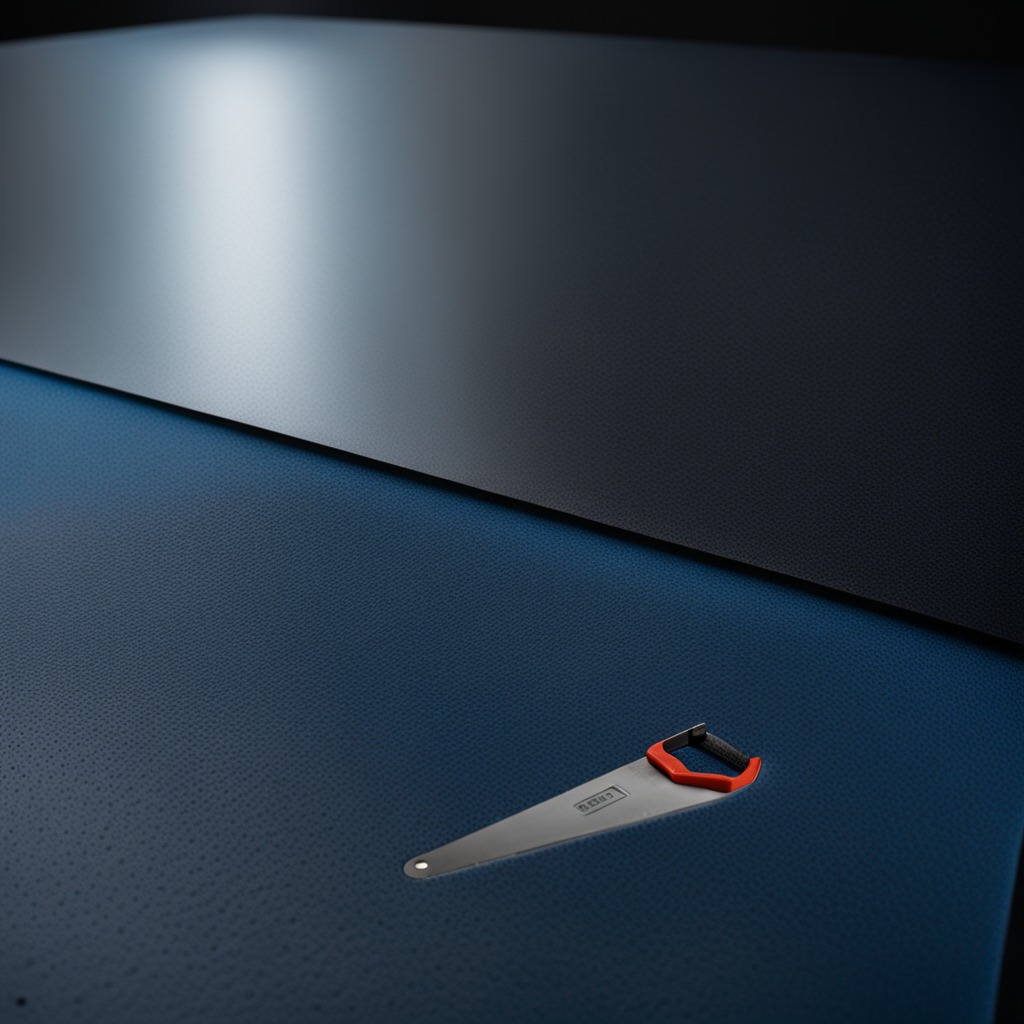
A metal saw lies on the granite tabletop inside a workshop at night.